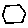
Label: hexagon